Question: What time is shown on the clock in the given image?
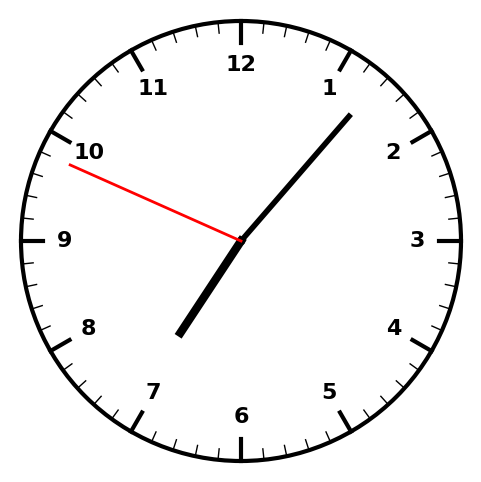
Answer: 07:06:49